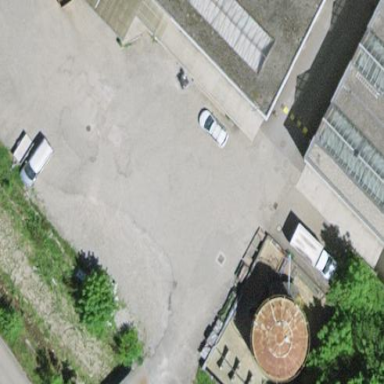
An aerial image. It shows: Parking area with surface.